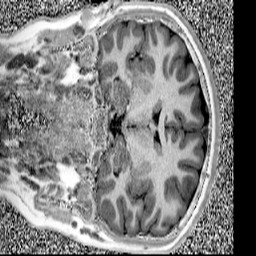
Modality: UNIT1
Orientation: coronal
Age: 13
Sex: male
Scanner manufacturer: siemens
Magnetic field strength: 3 T
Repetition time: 4 s
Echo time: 0.00299 s